Lunar surface albedo tile
Center latitude: 2.78
Center longitude: -39.096
Resolution (meters per pixel, mean): 145.92
Tile area (km^2): 21972.21
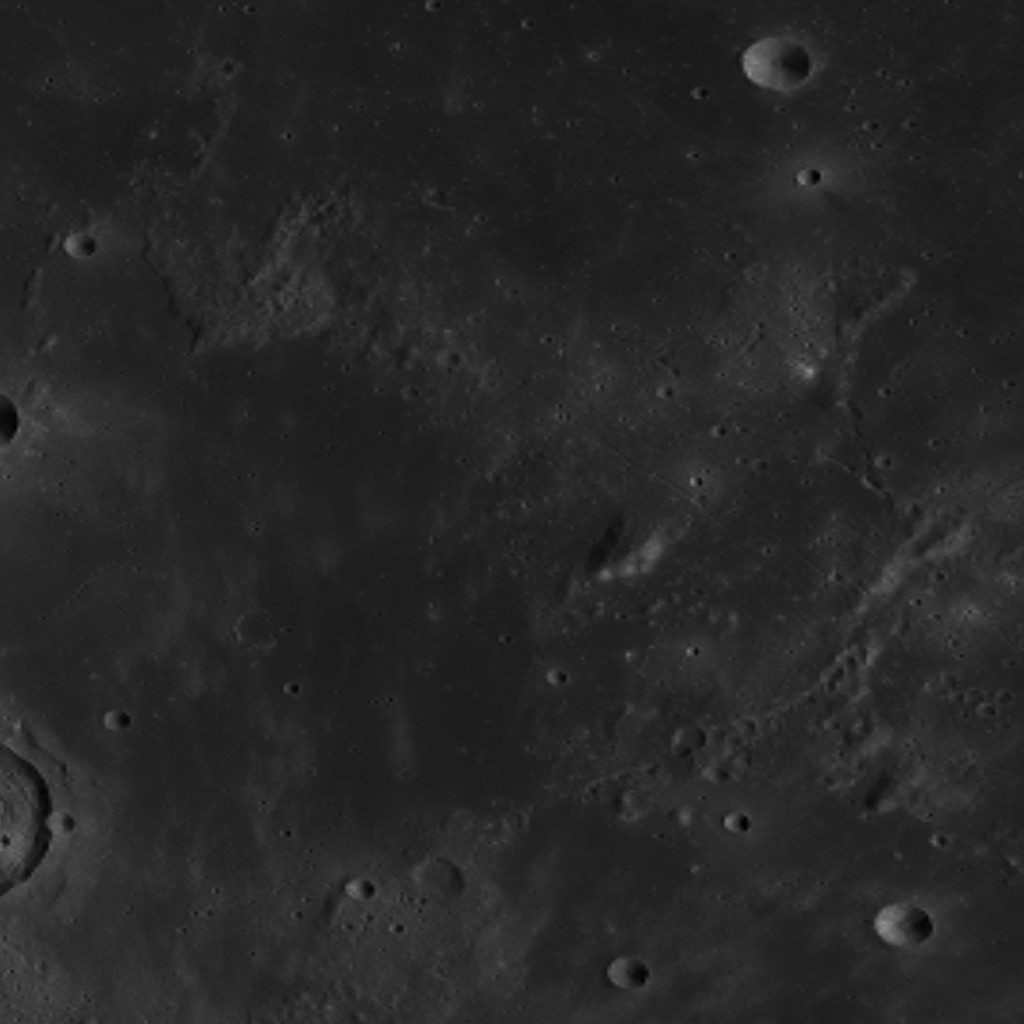